Question: I am using the flaty bootstarp theme found <URL>
When in use, the date pciker appears like this

What styles do i change to make it look right, i dont want to mess with the css. Here is the issue is <URL>
'''
<input class="span2" id='dp3' size="16" type="text">
$(document).ready(function(){
$('#dp3').datepicker({
format: 'yyyy-mm-dd',
autoclose: true
});
});
'''
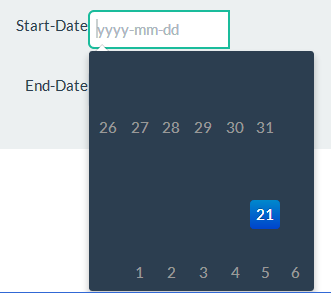
Answer: Add the below css to you file
'''
body{
color: #ccc;
}
'''
I got your problem, .
Check this <URL>
I think this is your expectation right?

I just checked the bootstrap datepicker and made a few change to look similar to it.
'''
.datepicker{
background-color: #fff;
color: #000;
}
'''
Check <URL> and now it looks like

> Some css file conflict is occurring, trying to figure out.